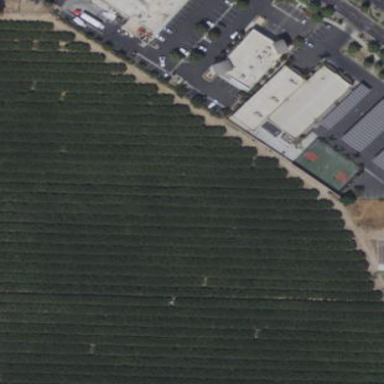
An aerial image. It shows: Orchard.